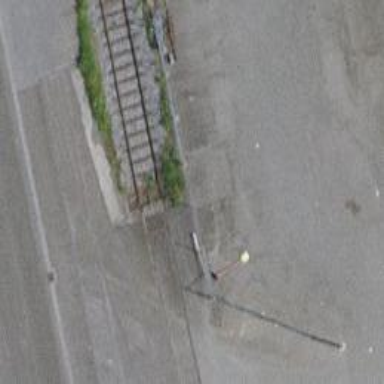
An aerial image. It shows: Railway buffer stop.